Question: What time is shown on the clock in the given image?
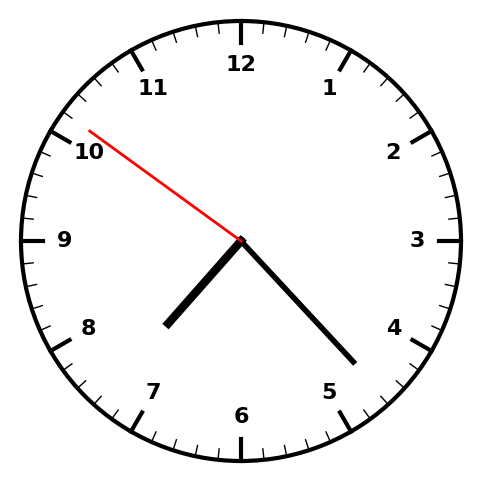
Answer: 07:22:51